Interaction volume radius: 5 \u00c5
Interaction volume height: 30 \u00c5
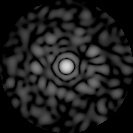
Disorder parameter: 0.8264